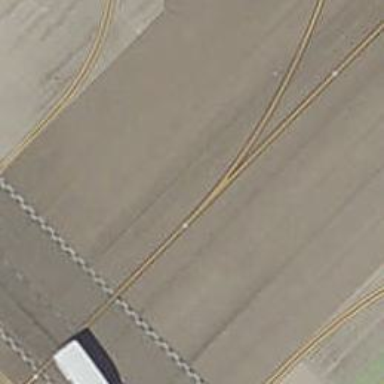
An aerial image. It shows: View of taxiway at the airport.